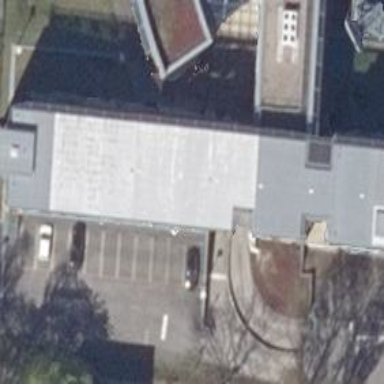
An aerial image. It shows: Parking entrance.